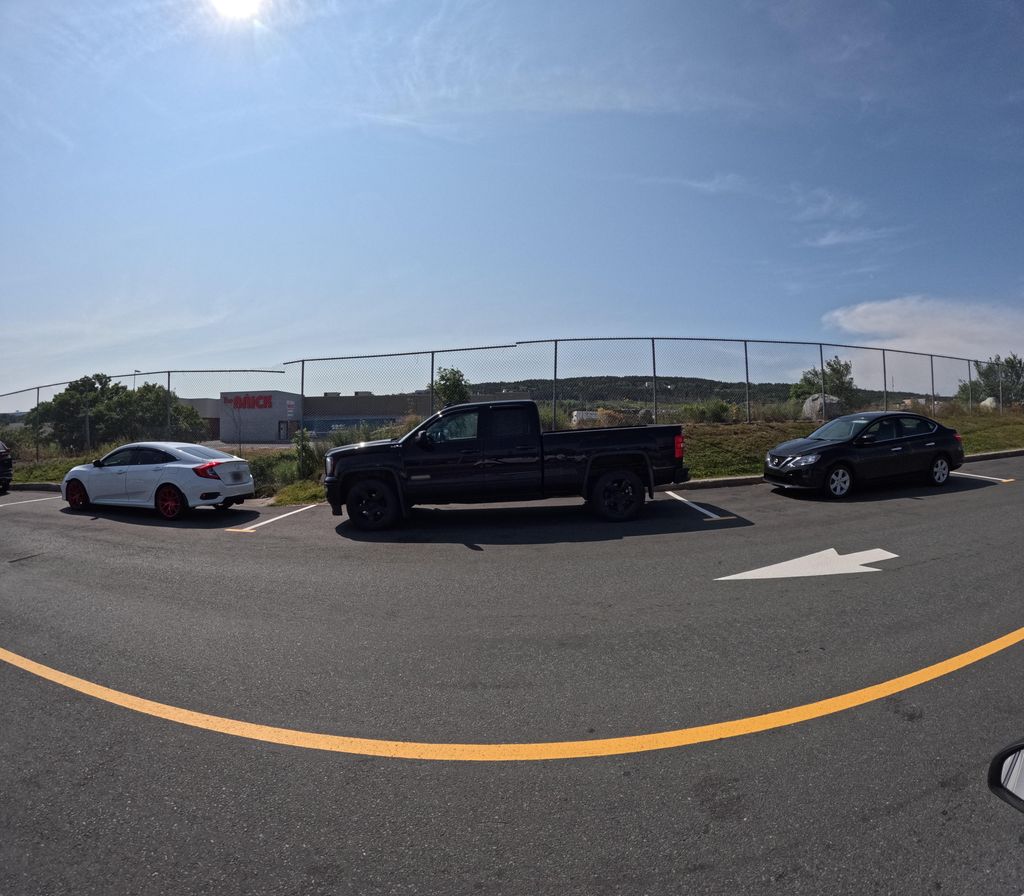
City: st_johns